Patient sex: M
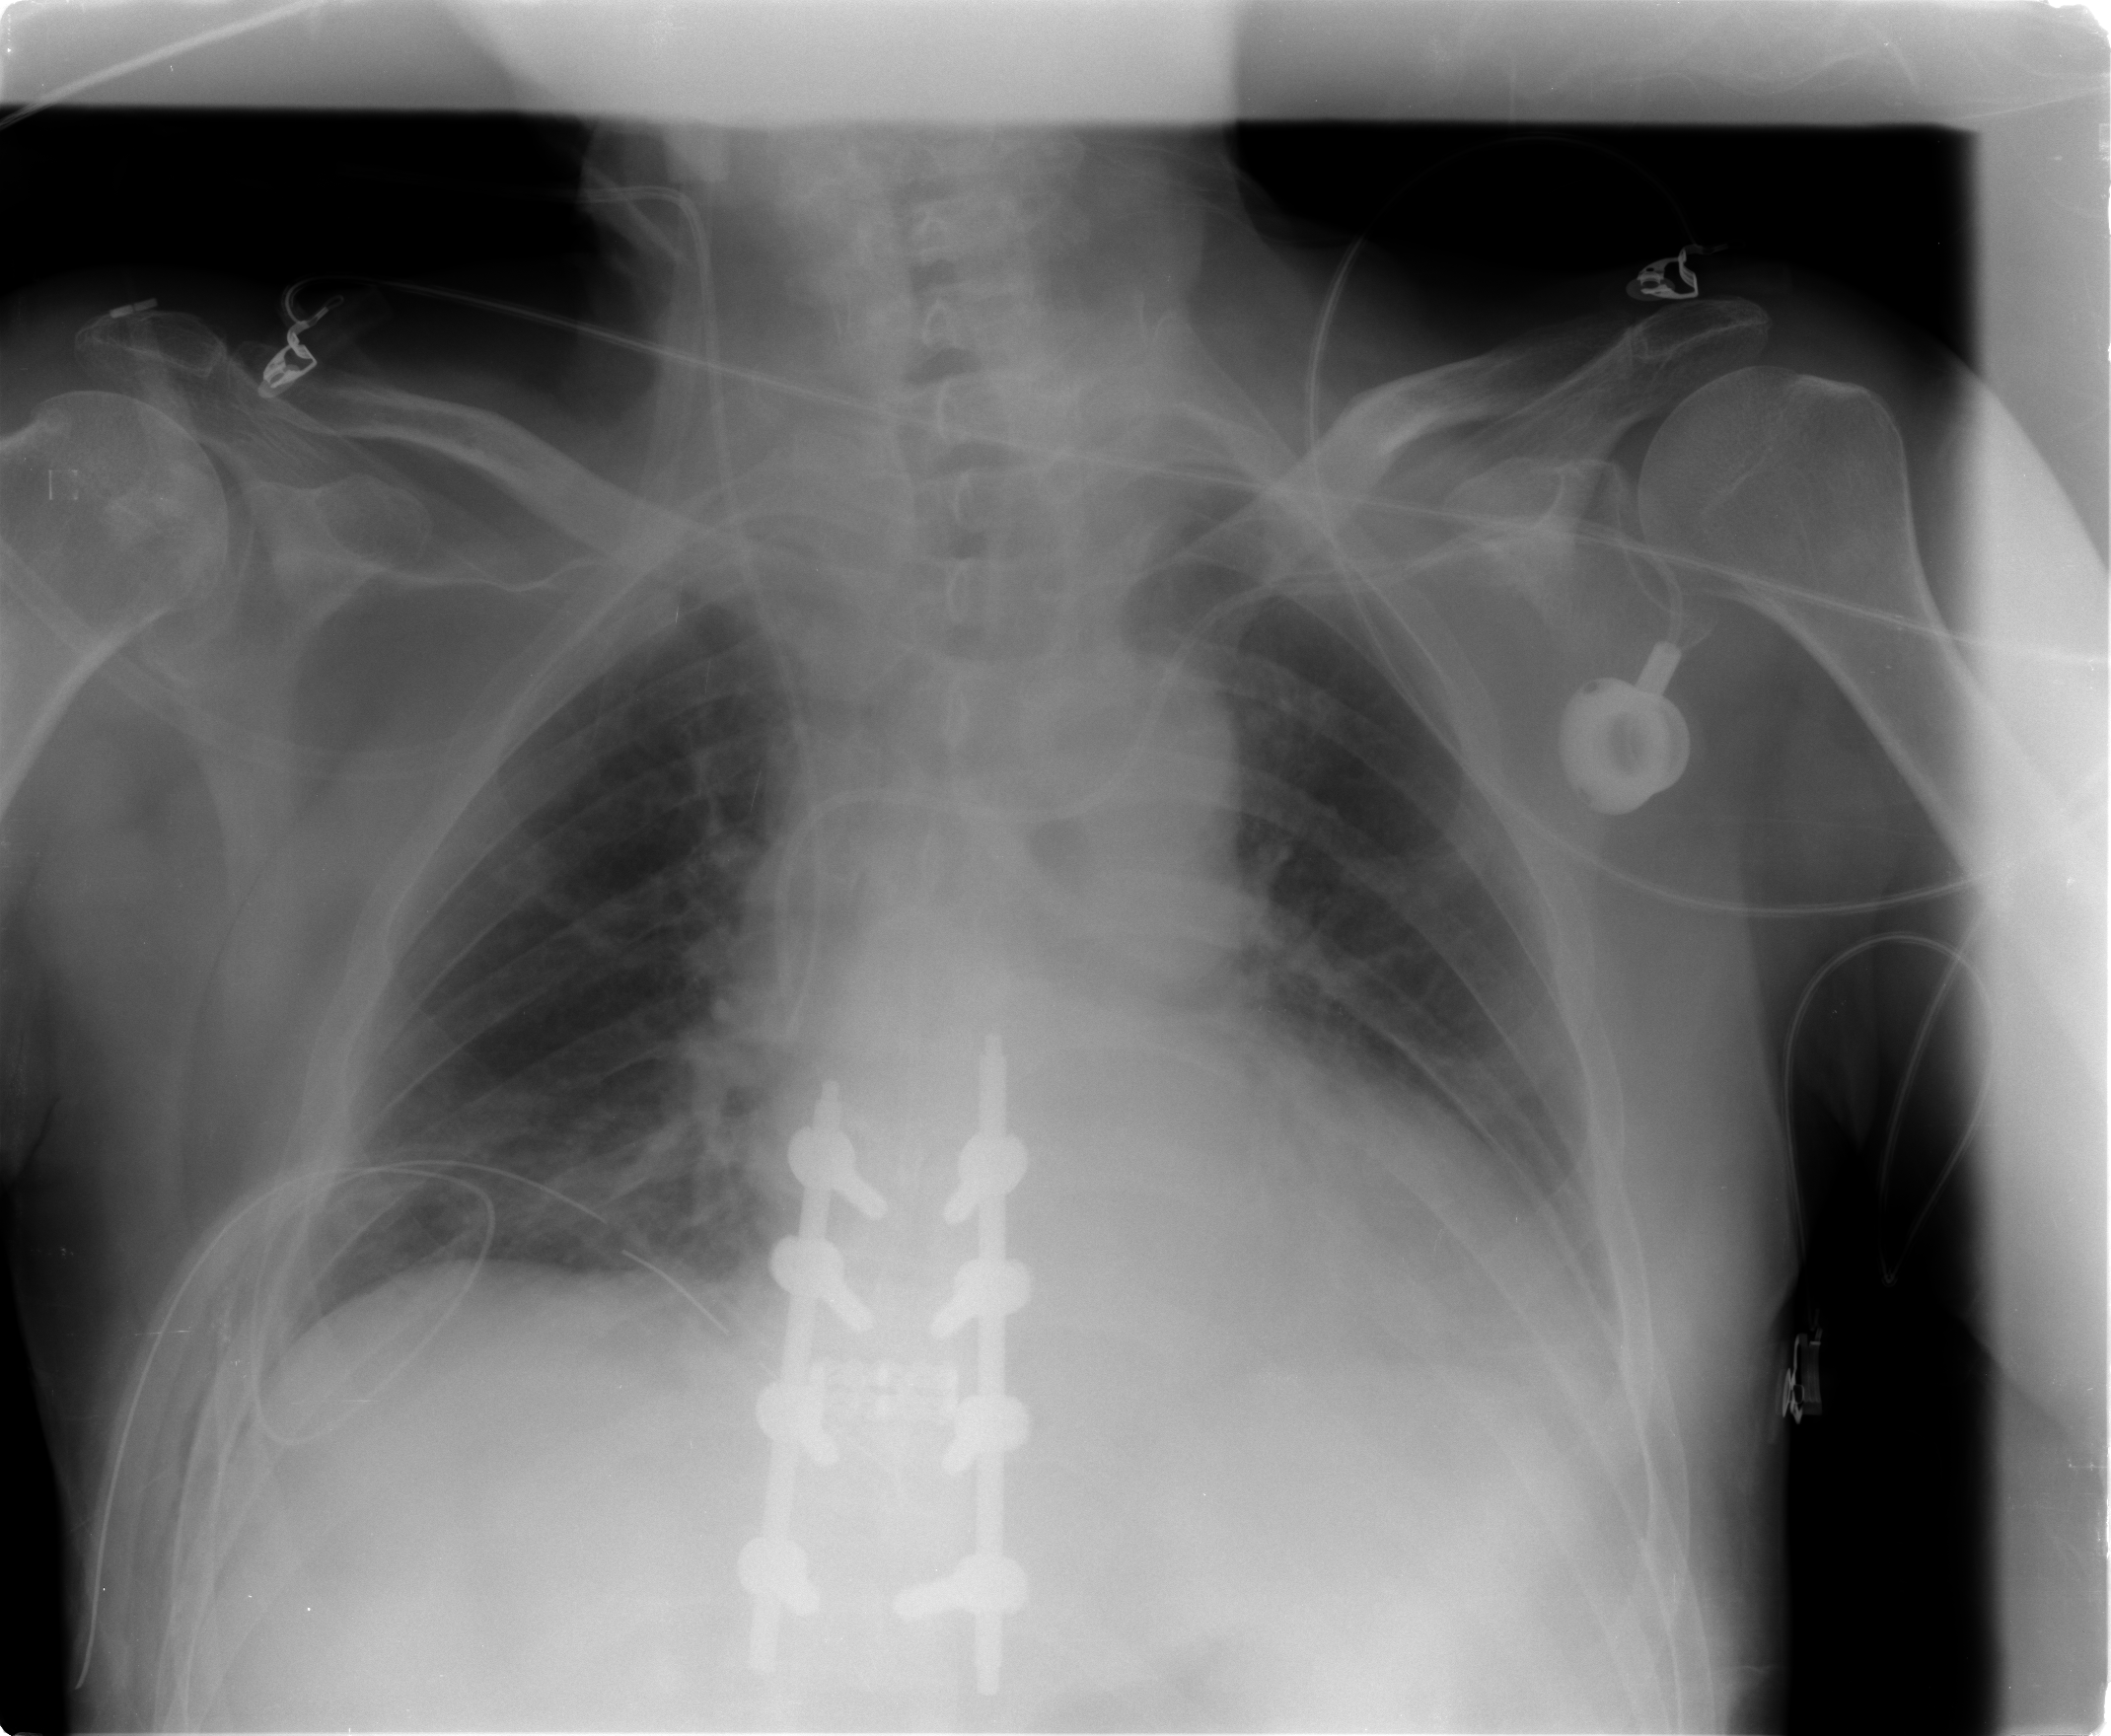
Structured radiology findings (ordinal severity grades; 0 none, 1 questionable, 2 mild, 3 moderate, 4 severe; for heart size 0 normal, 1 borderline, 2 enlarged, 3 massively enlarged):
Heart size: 1
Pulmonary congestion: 1
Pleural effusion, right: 0
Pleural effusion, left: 2
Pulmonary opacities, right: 0
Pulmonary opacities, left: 0
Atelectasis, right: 2
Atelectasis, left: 2